Question: Okay this is a continuation of my previous question found <URL>.
I have an asp.net menu control styled as an unordered list that is rendering slightly differently in chrome and firefox. I am convinced this is due to an error in my css as opposed to a quirk between the two browsers.
I have recreated the menu <URL>.
Here is a screen shot depicting the problem(Chrome on top, FireFox on the bottom):

Any Ideas??
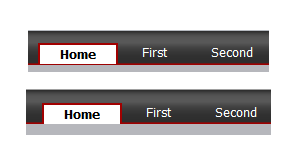
Answer: Because your provided <URL> seemed rather hopeless in IE, I made new CSS to go with your HTML, trying to keep the behaviour of your old CSS:
(tested in IE7/8, Firefox, Chrome)
<URL>
Your HTML (slightly changed: 'href="#"'/'class="selected"'):
'''
<div class="header">
<div class="headerInner">
<div class="hideSkipLink">
<div class="menu">
<ul>
<li><a href="#">Test 1</a></li>
<li><a href="#" class="selected">Test 2</a></li>
<li><a href="#">Test 3</a></li>
</ul>
</div>
</div>
</div>
</div>
'''
New CSS:
'''
.header {
font: 12px/18px Tahoma,arial,sans-serif;
height: 33px;
background: #666;
border-bottom: 2px solid #a10000;
}
.header ul {
margin: 0;
padding: 8px 0 0 0;
list-style: none;
height: 33px
}
.header li {
display: inline
}
.header li a {
float: left;
display: block;
margin: 0 0 0 4px;
padding: 3px 20px 0 20px;
height: 22px;
text-align: center;
color: #fff;
text-decoration: none
}
.header li a:hover {
border: 1px solid #fff;
border-bottom: none;
padding: 2px 19px 0 19px;
}
.header li .selected, .header li a:active {
font-weight: bold;
color: #000;
background: #fff;
border: 2px solid #a10000 !important;
border-bottom: none !important;
padding: 3px 20px 0 20px !important;
}
'''